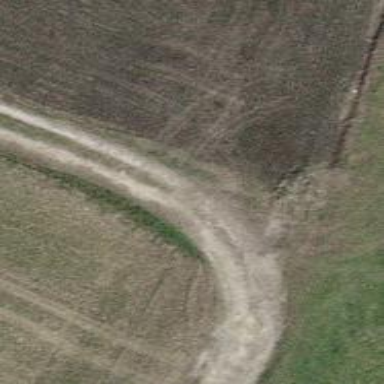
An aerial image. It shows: Track with grade 3 surface.